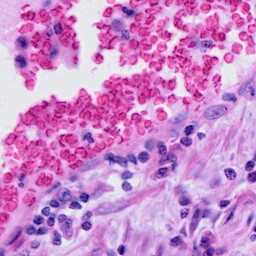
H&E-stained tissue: Cervix